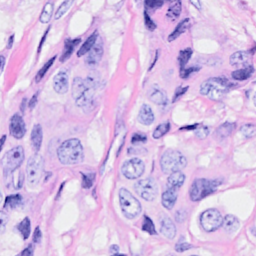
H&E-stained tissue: Breast